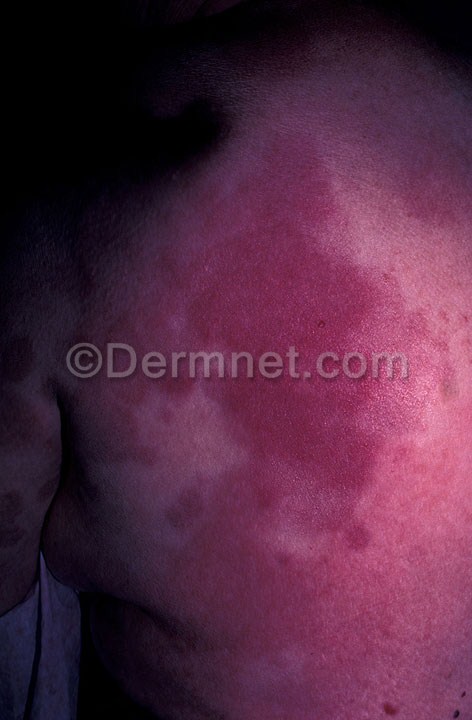
Disease: Lupus and other Connective Tissue diseases